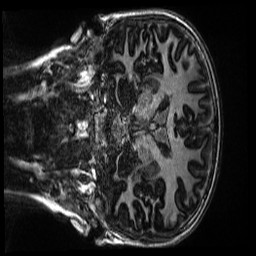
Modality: MP2RAGE
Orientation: coronal
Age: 11
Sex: male
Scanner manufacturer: siemens
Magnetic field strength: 3 T
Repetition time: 4 s
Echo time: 0.00303 s